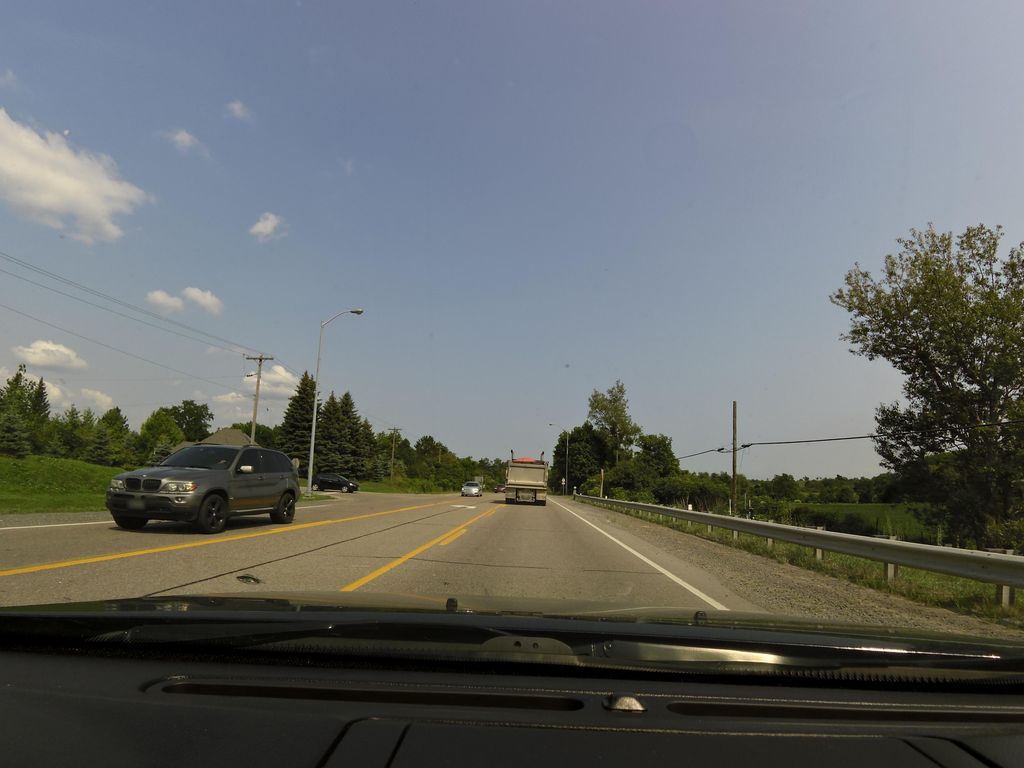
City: hamilton